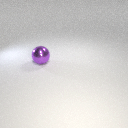
large purple metal sphere